Question: I want to make like this:

Here the circle is an image.
I tried this. But when I resize the window size the image circle gets shifted changes its postion. How can I fix that.
'''
<div class="main">
<img src=''>
<div>Text Text Text</div>
</div>
.main {
background-color: #fbd449;
border-radius: 4.5px;
padding: 0.5rem 3rem;
position: relative;
margin-left: 9rem;
}
img {
position: absolute;
background-color: chocolate;
width: 9rem;
height: 9rem;
top: -12%;
border-radius: 50%;
left: -20%;
}
'''
Also for smaller screen the div height increases but the image is of same height. If possible could you also help me in this problem too.
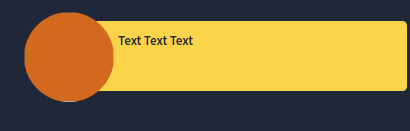
Answer: here is solution i think you are looking for..
if you use '%' then output will be different in mobile device.
in class '.main' and 'img' you can change height and width as per your choice
'''
.main {
background-color: #fbd449;
border-radius: 4.5px;
padding: 0.5rem 3rem;
position: fixed;
margin-left: 9rem;
top: 25px;
left:-5px;
height: 100px;
width: auto;
overflow: hidden;
}
img {
position: fixed;
background-color: chocolate;
width: 9rem;
height: 9rem;
top: 12px;
border-radius: 50%;
left: 40px;
}
'''
'''
<div class="main">
<img src=''>
<div>Lorem ipsum dolor sit amet, consectetur adipisicing elit, sed do eiusmod tempor incididunt ut labore et dolore magna aliqua.</div>
</div>
'''